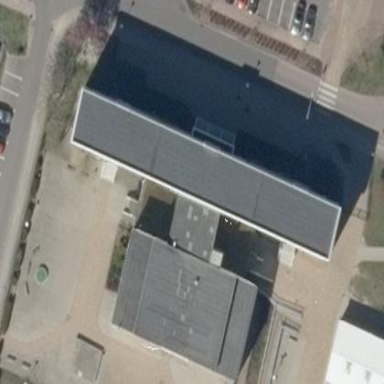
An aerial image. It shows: School building.